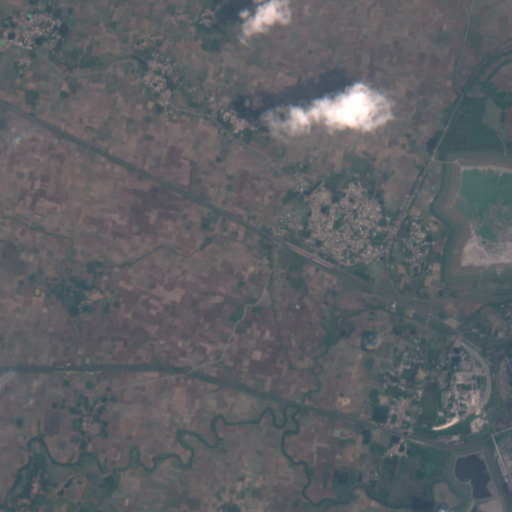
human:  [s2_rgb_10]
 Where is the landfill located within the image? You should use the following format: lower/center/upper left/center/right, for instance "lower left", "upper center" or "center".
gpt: The landfill is located in the right of the image.
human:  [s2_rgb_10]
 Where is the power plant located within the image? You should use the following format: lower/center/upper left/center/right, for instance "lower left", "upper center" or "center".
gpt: The power plant is located in the lower right of the image.
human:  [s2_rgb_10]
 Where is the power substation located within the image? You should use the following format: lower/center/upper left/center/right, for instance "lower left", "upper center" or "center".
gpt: The power substation is located in the lower right of the image.
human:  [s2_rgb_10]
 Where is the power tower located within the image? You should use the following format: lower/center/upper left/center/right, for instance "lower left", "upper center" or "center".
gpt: There is no power tower in the image.